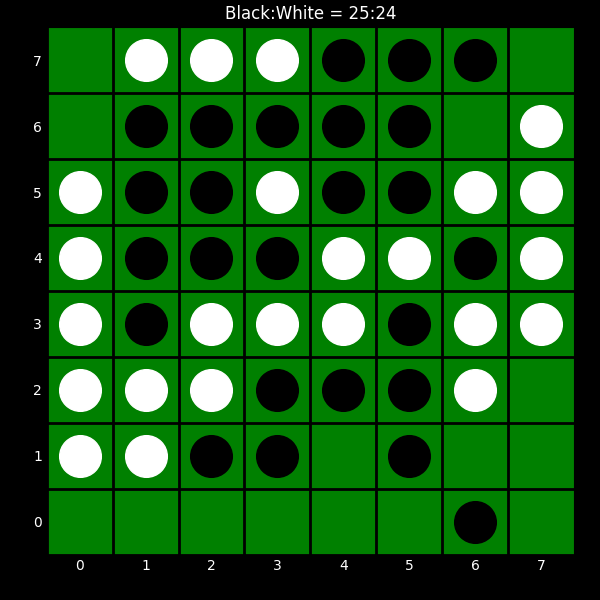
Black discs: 25
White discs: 24